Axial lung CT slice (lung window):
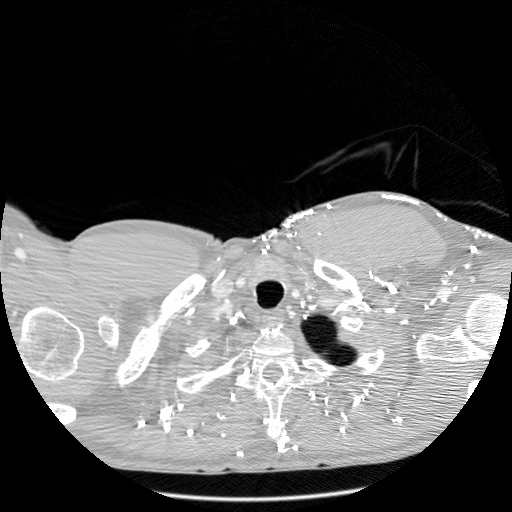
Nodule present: no